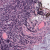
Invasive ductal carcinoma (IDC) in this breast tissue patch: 1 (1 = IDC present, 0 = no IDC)